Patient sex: F
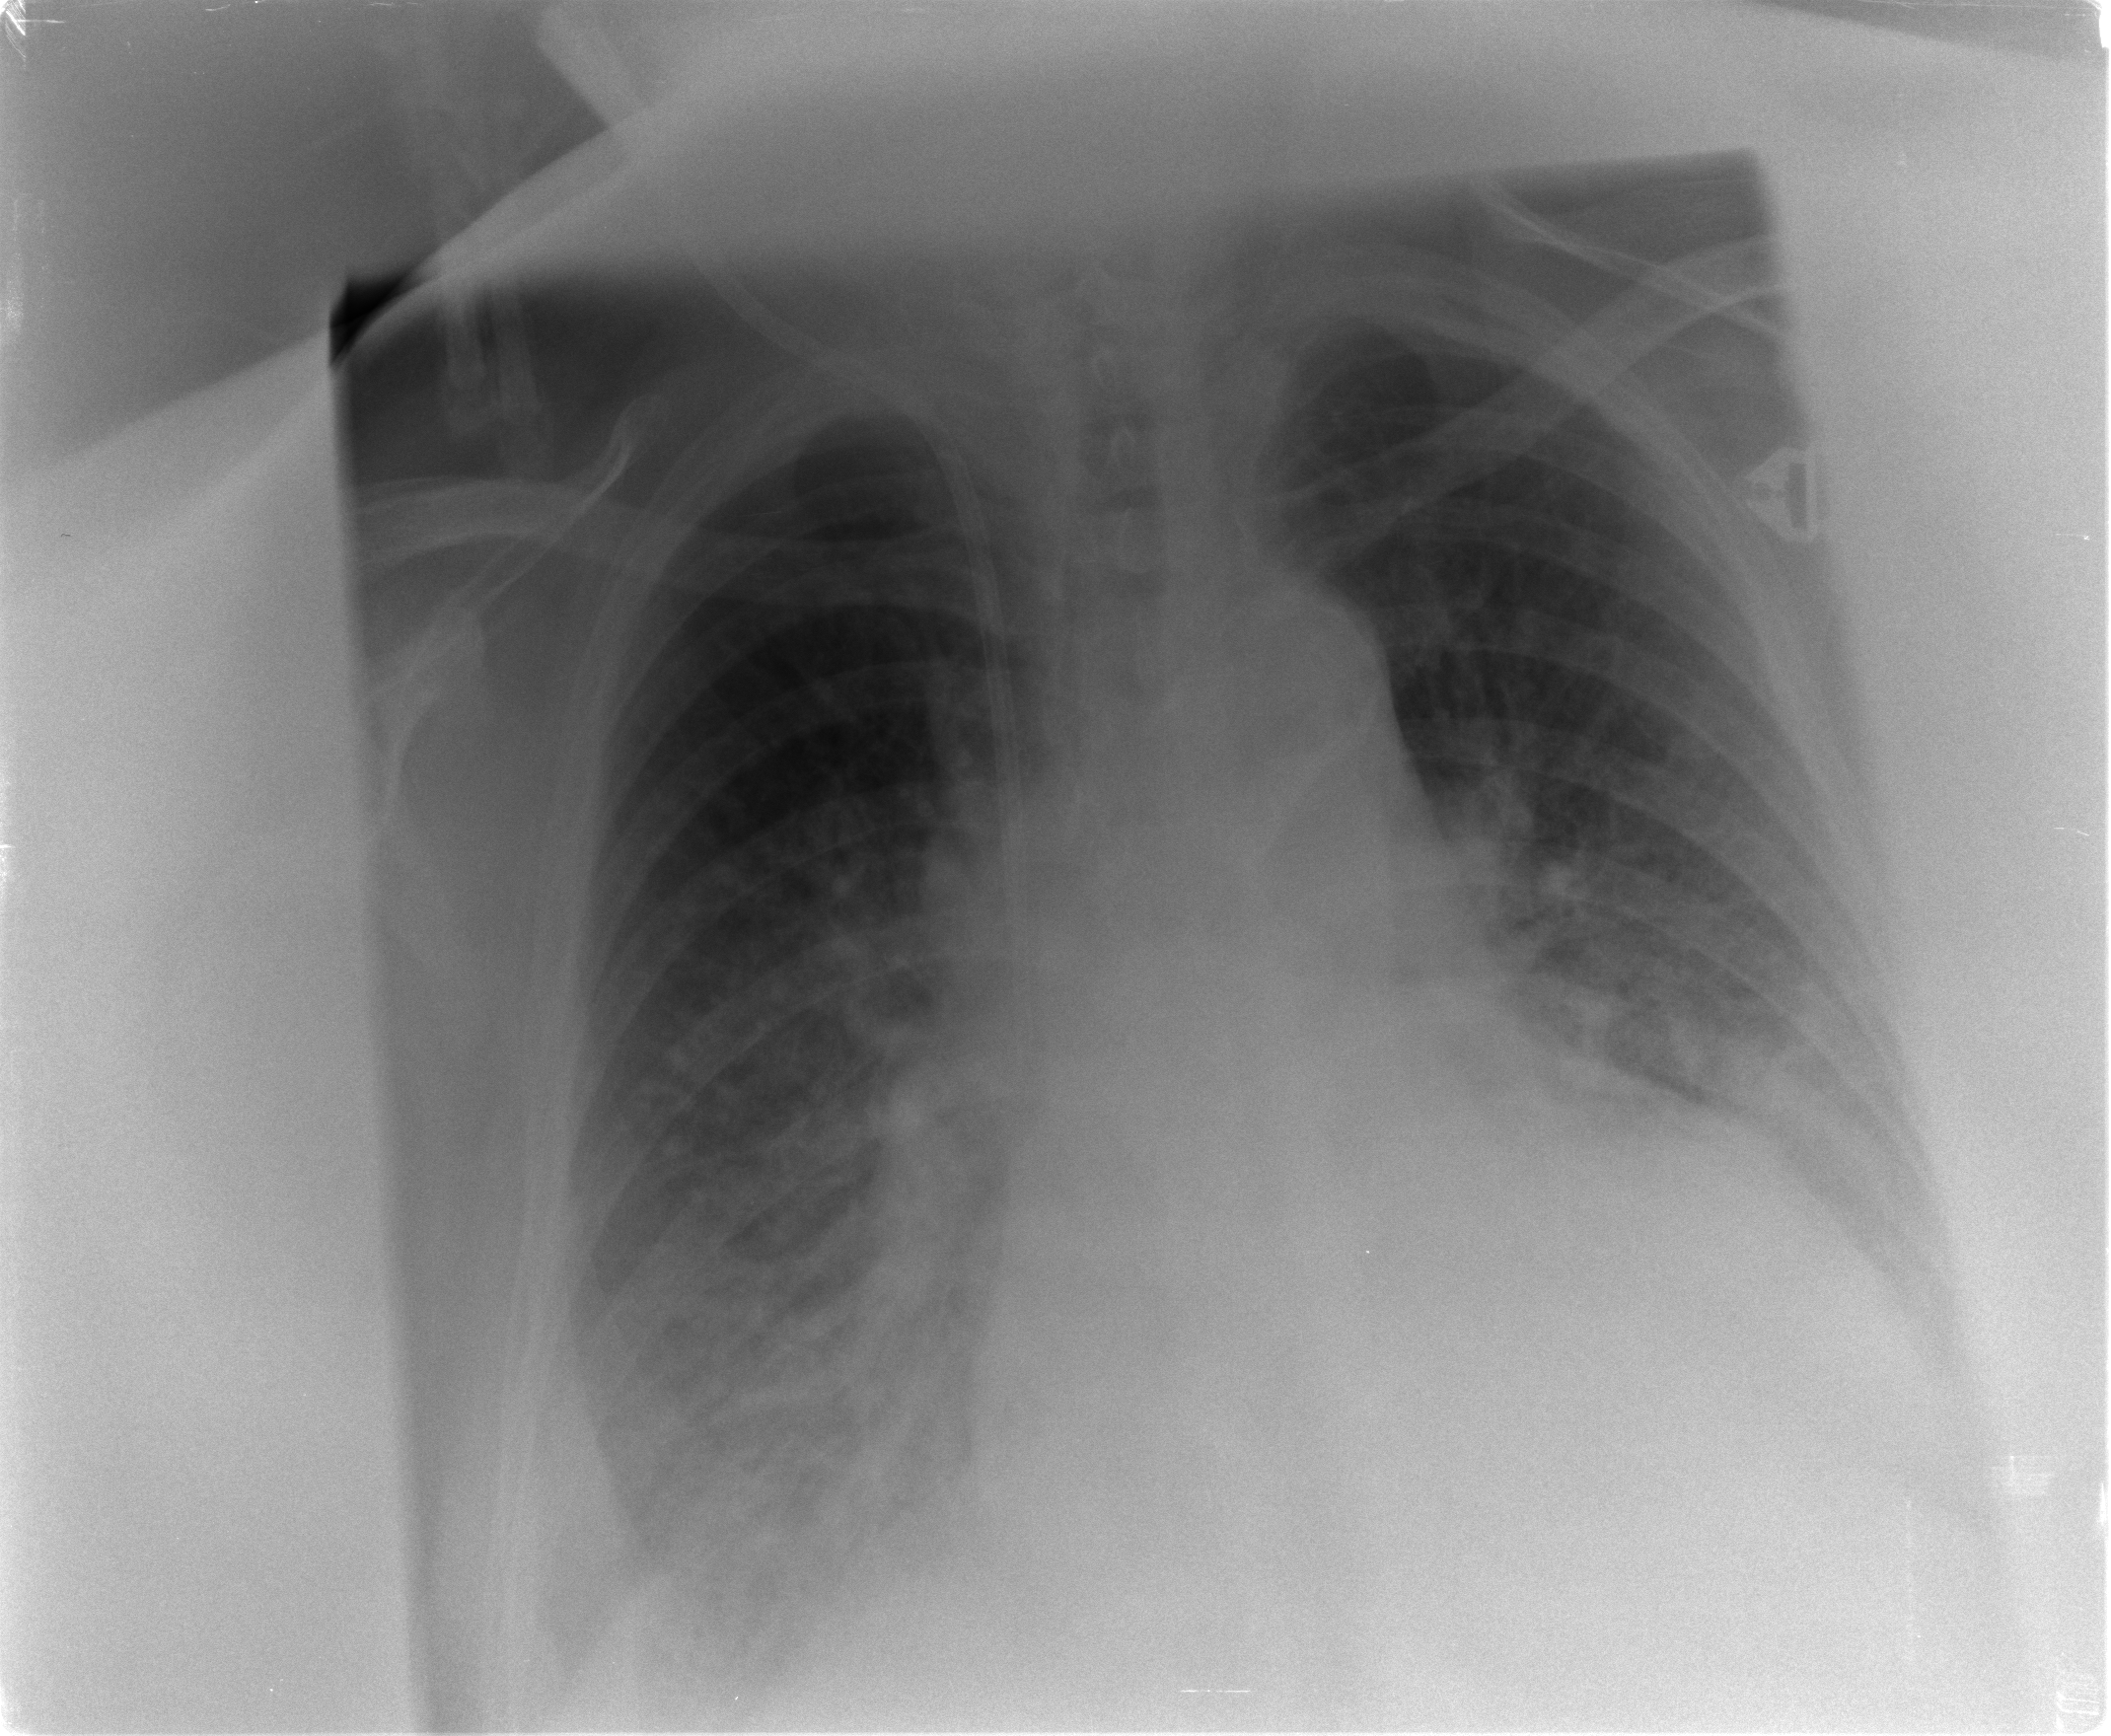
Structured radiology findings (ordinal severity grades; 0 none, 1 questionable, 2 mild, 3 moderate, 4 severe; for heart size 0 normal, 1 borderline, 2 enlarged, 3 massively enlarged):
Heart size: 1
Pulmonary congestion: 2
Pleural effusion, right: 2
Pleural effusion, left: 2
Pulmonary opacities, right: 2
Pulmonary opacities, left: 2
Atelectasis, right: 2
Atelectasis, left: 2